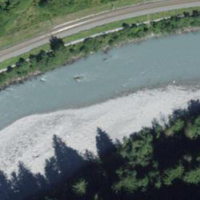
EUNIS habitat code: 15
Species observed at this site:
Corvus corone
Anas platyrhynchos
Dendrocopos major
Passer domesticus
Lanius collurio
Buteo buteo
Carduelis carduelis
Turdus merula
Muscicapa striata
Phalacrocorax carbo
Poecile palustris
Parus major
Erithacus rubecula
Hirundo rustica
Milvus milvus
Certhia familiaris
Sitta europaea
Garrulus glandarius
Phoenicurus phoenicurus
Cinclus cinclus
Corvus corax